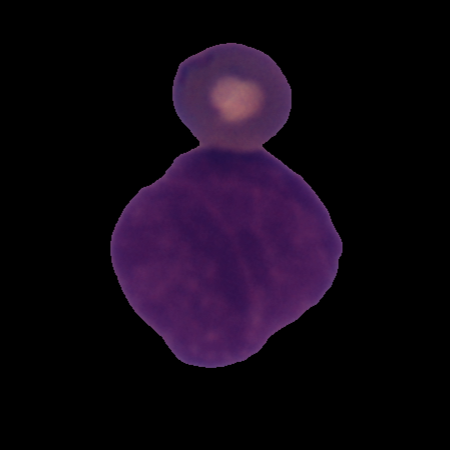
Label: cancer